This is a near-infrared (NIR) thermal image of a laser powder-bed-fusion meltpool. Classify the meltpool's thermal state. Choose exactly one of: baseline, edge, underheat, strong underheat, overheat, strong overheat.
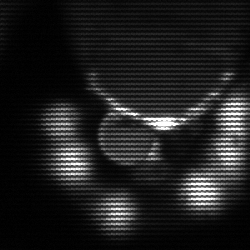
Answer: baseline